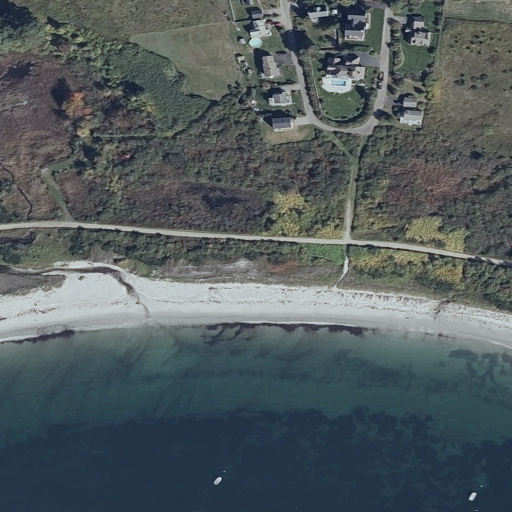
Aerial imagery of beach in Maine named Crescent Beach containing open water, herbaceous wetlands, woody wetlands, low intensity development, shrub, grassland, open development, barren land, pasture, and medium intensity development